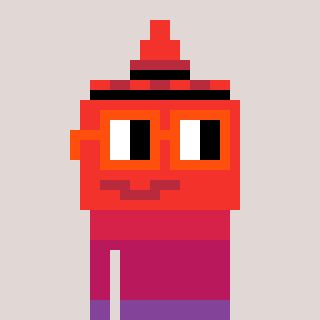
a pixel art character with square orange glasses, a ketchup-shaped head and a gunk-colored body on a warm background